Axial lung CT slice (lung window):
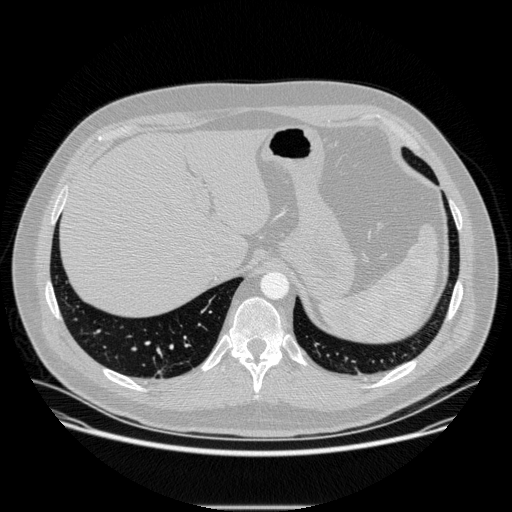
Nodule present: no